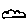
Label: cloud